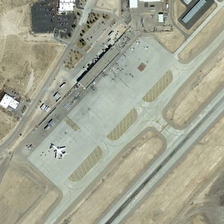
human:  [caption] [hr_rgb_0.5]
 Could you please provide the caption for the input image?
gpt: several planes are in an airport with a parking lot .

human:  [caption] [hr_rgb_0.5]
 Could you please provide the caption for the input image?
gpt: several planes are in an airport with a parking lot .

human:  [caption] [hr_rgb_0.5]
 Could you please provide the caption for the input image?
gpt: many of the planes were docked on the wide .

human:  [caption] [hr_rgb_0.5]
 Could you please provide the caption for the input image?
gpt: a large number of cars parked near the airport plains .

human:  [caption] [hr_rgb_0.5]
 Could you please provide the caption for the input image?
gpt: many of the planes were docked on the wide .